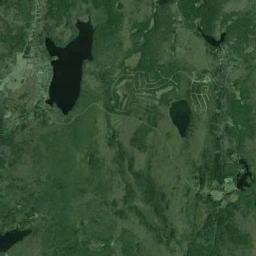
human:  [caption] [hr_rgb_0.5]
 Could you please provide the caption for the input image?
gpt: The lake in the picture looks like a triangle .

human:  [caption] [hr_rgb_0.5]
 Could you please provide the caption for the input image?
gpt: There is an irregular blue lake on the ground with green vegetation, And there are some small lakes next to it .

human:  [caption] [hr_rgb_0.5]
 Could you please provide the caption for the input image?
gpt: There are many trees around the lake .

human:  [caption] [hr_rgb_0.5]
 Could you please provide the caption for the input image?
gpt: Some lakes of different sizes lie on a flat ground covered with vegetation and the water is dark blue .

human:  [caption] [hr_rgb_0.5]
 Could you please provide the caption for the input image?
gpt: There are green meadows and forests around the lake .